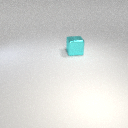
large cyan metal cube